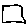
Label: square